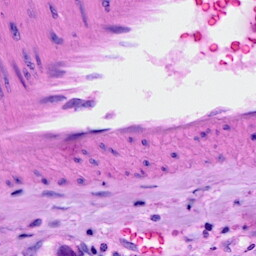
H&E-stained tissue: Breast